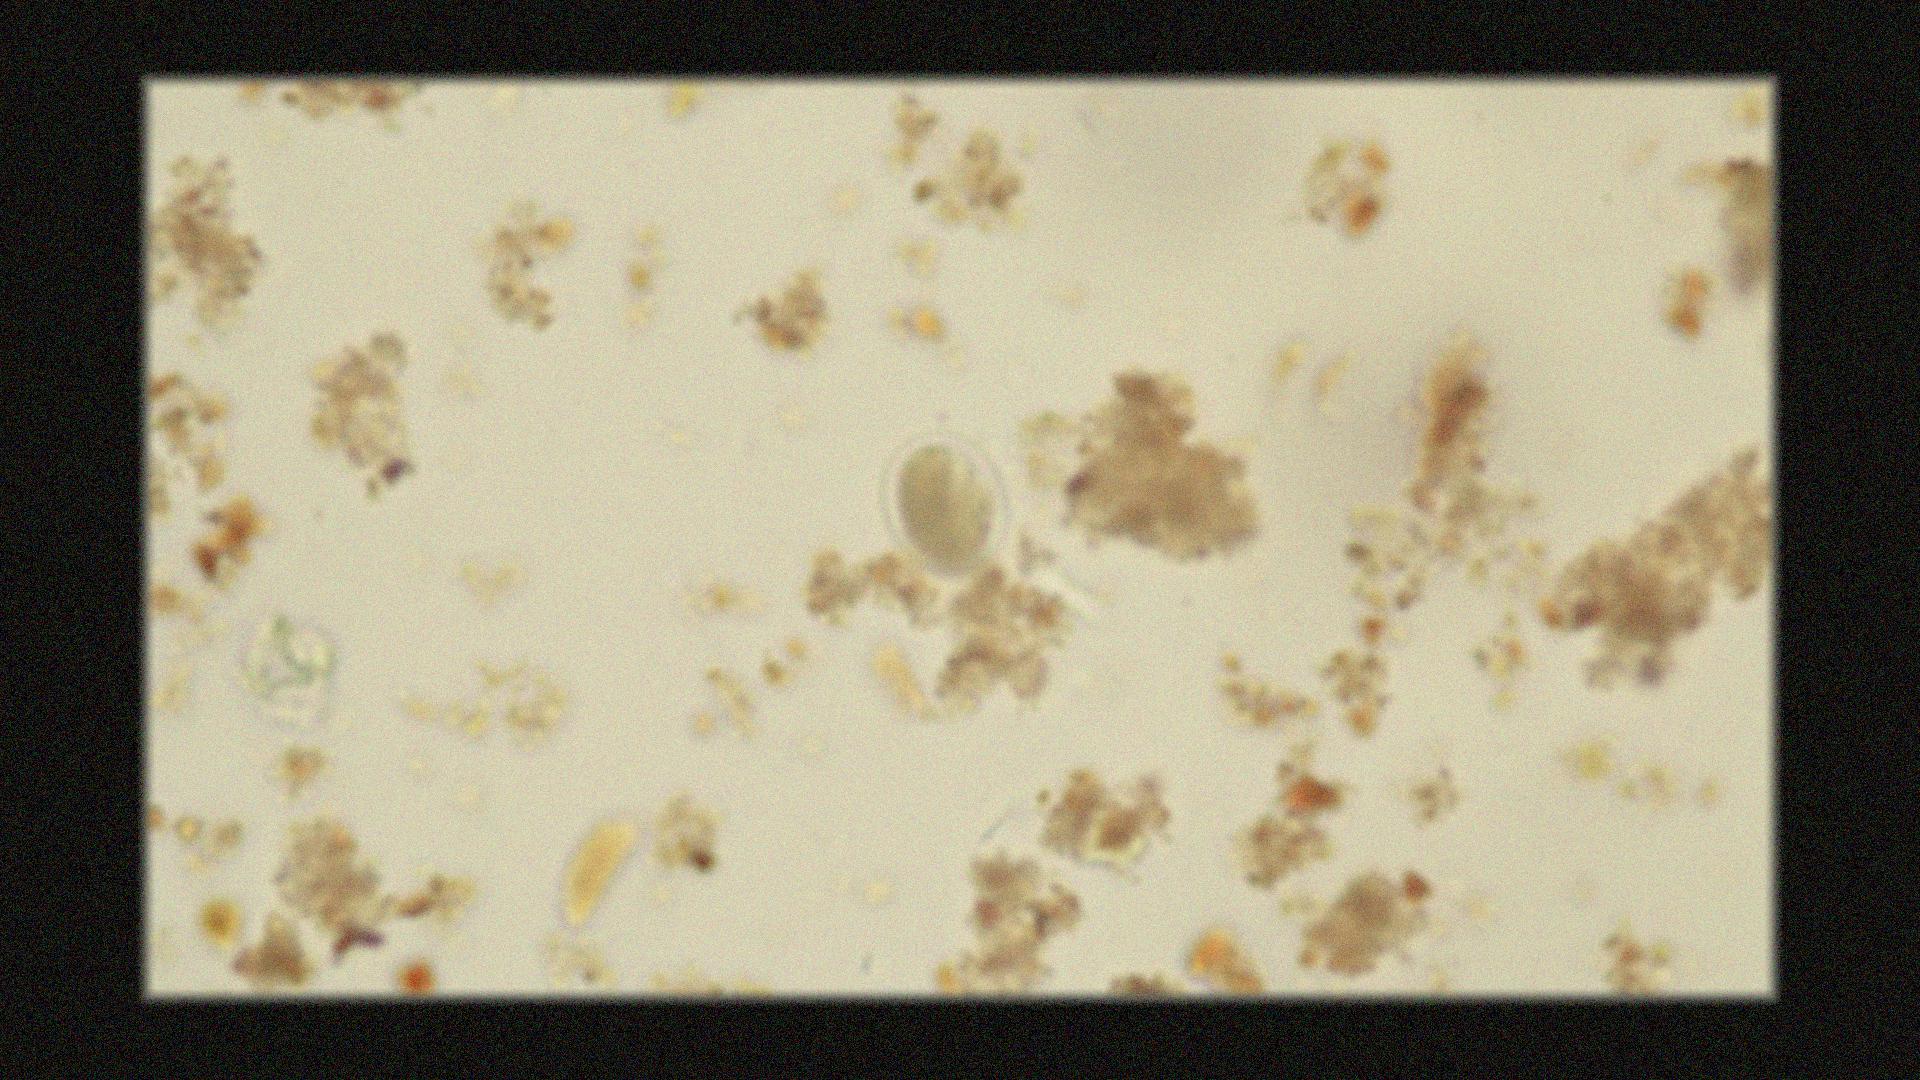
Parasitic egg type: Hookworm egg